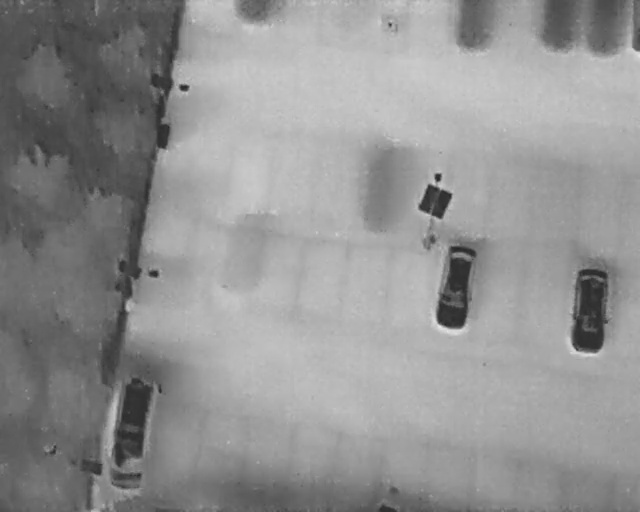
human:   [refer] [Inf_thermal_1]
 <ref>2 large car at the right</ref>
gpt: <box>[[64, 52, 78, 59, 7], [85, 56, 99, 64, 4]]</box>